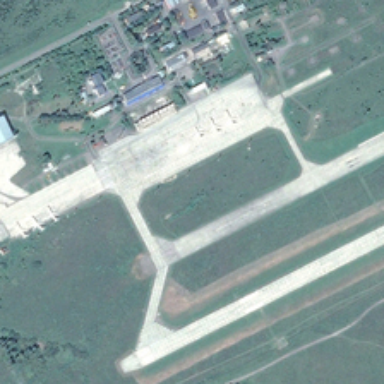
Some planes are parked in an airport surrounded by green meadows and some trees .